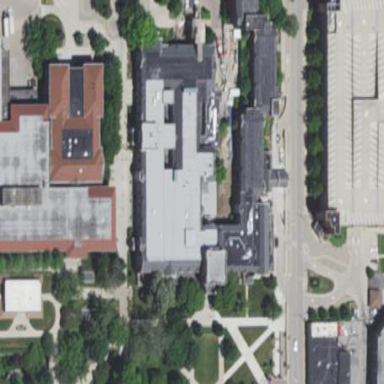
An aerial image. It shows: View of university building.